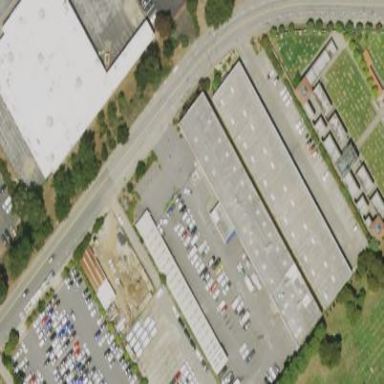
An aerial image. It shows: Building used as car repair shop.